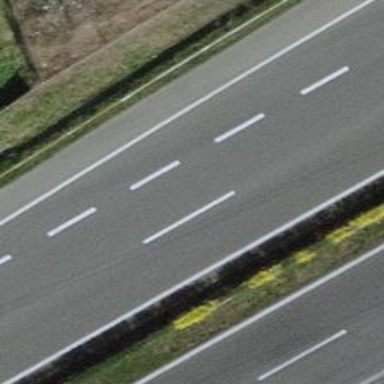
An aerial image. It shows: Motorway.